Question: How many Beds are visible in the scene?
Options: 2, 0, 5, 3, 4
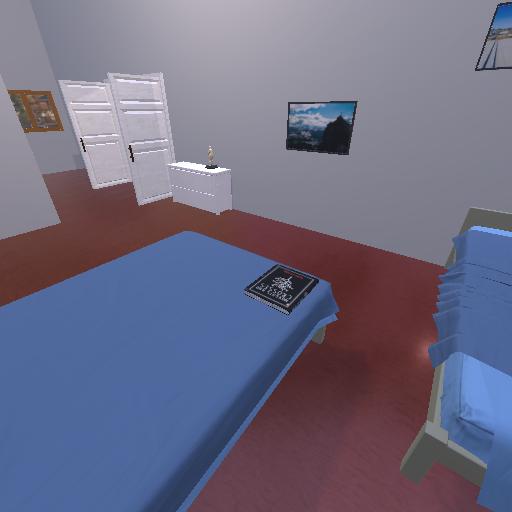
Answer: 2